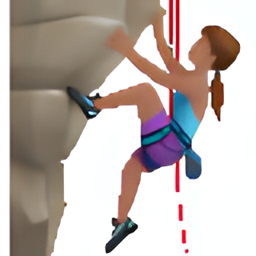
Name: person climbing
Emoji: 🧗🏽
Group: People & Body
Sub-group: person-activity